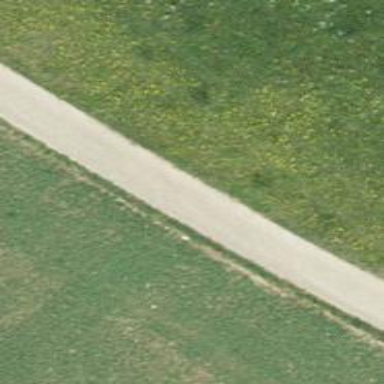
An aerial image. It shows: Concrete track with grade1 quality.